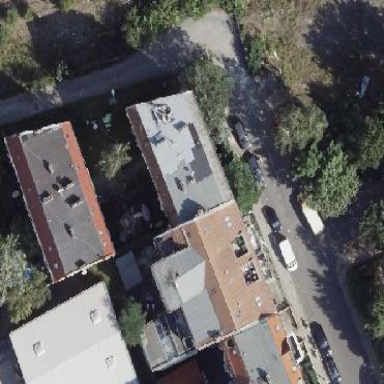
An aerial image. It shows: Apartment building with double saltbox roof shape.